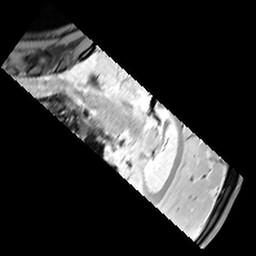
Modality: T1w
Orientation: sagittal
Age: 19
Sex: male
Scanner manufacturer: siemens
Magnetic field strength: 3 T
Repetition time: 6.5 s
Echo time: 0.016 s